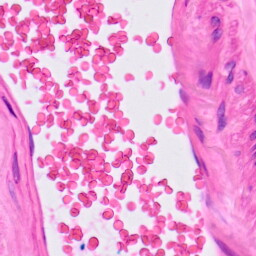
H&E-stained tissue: Lung